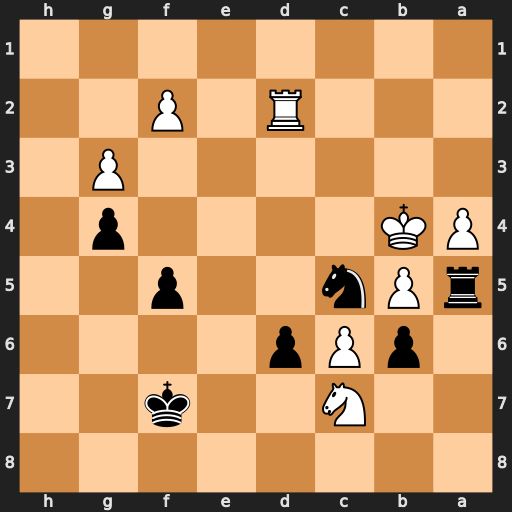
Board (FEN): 8/2N2k2/1pPp4/rPn2p2/PK4p1/6P1/3R1P2/8
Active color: b
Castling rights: -
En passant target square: -
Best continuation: Rxa4+ Kc3 Ne4+ Kb3 Ra7